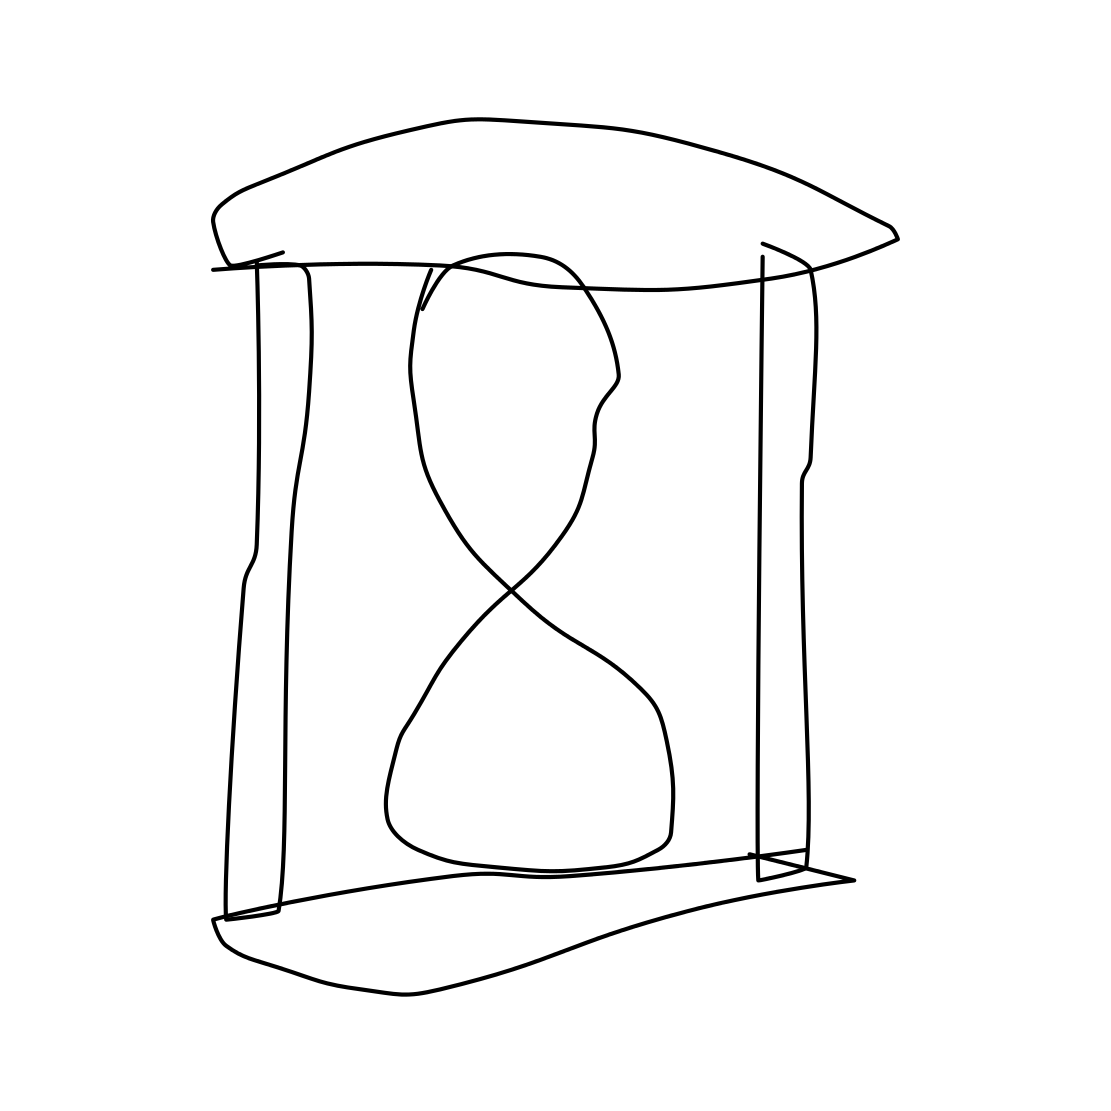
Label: hourglass